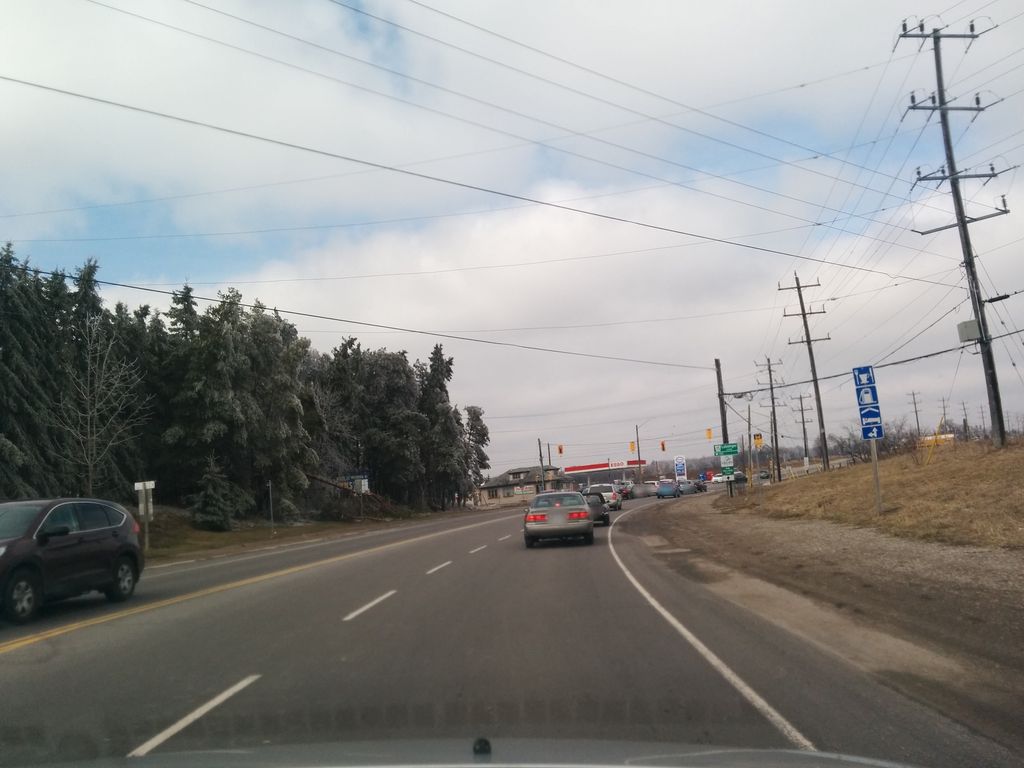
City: kitchener-waterloo